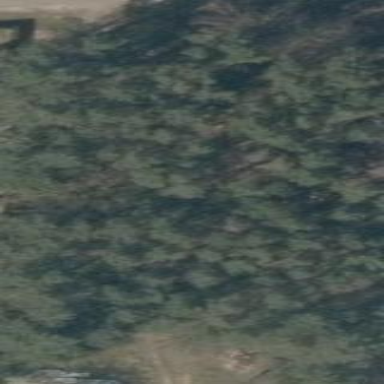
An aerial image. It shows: Forest area.